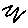
Label: zigzag